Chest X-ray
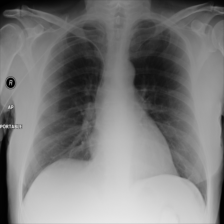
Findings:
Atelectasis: negative
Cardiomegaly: negative
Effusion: negative
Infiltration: negative
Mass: negative
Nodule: negative
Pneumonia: negative
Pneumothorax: negative
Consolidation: negative
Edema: negative
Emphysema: negative
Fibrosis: negative
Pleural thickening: negative
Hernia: negative